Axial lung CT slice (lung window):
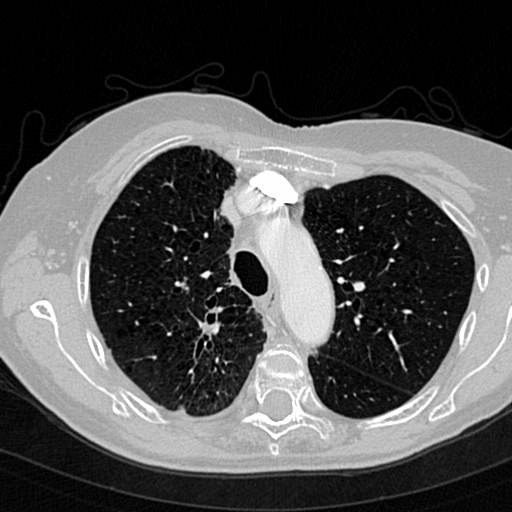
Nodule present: no